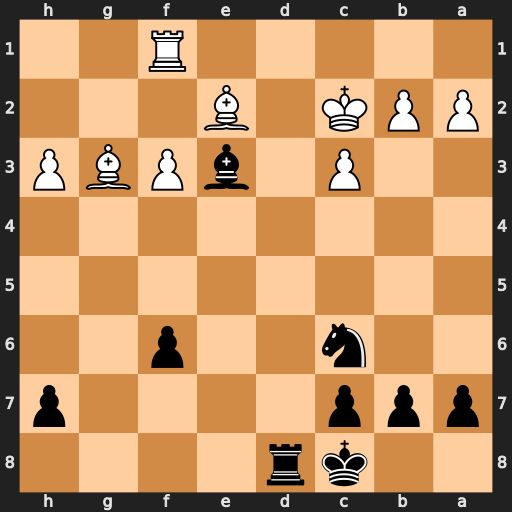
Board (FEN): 2kr4/ppp4p/2n2p2/8/8/2P1bPBP/PPK1B3/5R2
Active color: b
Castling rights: -
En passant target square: -
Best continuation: Rd2+ Kb1 Rxe2